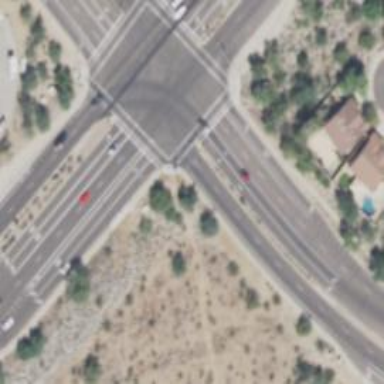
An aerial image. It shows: Solid stop line on the road.